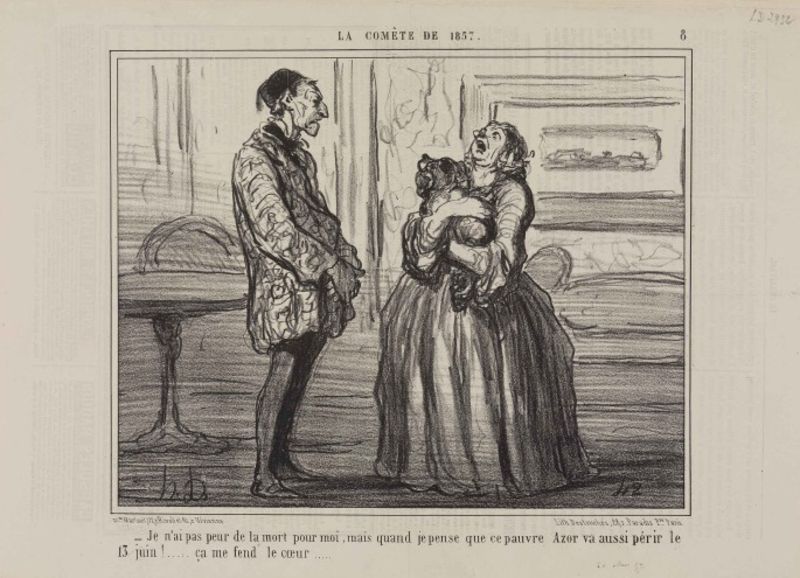
Titel: Je n'ai pas peur de la mort pour moi (La Comète de 1857, Blatt 8)
Künstler: Honoré Daumier
Standort: Karlsruhe
Institution: Staatliche Kunsthalle Karlsruhe
Schlagwörter: gemälde, hand, himmel, mann, schatten, weiß, menschen, fenster, frankreich, frau, grau, haar, holz, hut, kleid, licht, mund, nase, ohr, paris, profil, raum, schwarz, skizze, stuhl, tisch, tische, tür, zeichnung, zimmer, dackel, dame, haus, hund, tier, tiere, gespräch, malerei, muster, ornament, rock, alt, jacke, kappe, mütze, wand, arme, augen, barock, böse, diener, entsetzen, falten, gesicht, halten, kleidung, lang, rahmen, tod, trauer, bild, herr, hände, signatur, kühe, boden, gold, haare, interieur, mantel, reich, sessel, paar, kinn, traurig, beine, deutschland, hündchen, schrift, bilder, liebe, papier, sofa, umarmung, schuhe, farben, grafik, graphik, linien, französisch, romantik, angst, karikatur, dick, salon, tapete, ernst, goya, hausmantel, deutsch, kordel, bauch, dünn, striche, foto, wände, lachen, umarmen, alter, unterschrift, buch, geschrei, kohle, weinen, druck, lithographie, schwarzweiss, monogramm, schraffur, radierung, stich, lithografie, mundwinkel, hakennase, illustration, karrikatur, streit, text, zeitung, buchstaben, litho, schraffiert, bleistift, stift, französische, daumier, honore daumier, heulen, verzweiflung, ehepaar, verschränkt, glocke, singen, sterben, gut, schreien, strumpfhose, wut, zipfelmütze, watteau, klei, globus, zeihnung, bitte, schrei, ärger, reifrock, tragik, tischlein, bellen, klagen, franzose, verzweifelt, mann frau, zuhören, klagend, schreck, verzerrt, sauer, skizzenhaft, emotion, heirat, fez, erschrocken, fragonard, gekritzel, hunf, komet, bidl, schreiend, mops, schlafanzug, sprichwort, hold, täfelung, jammern, dialog, juni, hogarth, pudel, honore, beziehung, schoßhund, beklagen, bourgeois, jaulen, aufschrei, hausjacke, dumier, arroganz, bopden, marriage, hundchen, ancien regime, 19. jahrhundert, 1900, k, 1857, #text, kjleid, la comete de 1857, bleisitift, lehrer hempel, weinne, la comète, comete, honiore, geheul, ehepaar mit hund, mutter erregt, frau mit hund auf dem arm, tragi, 13. juni